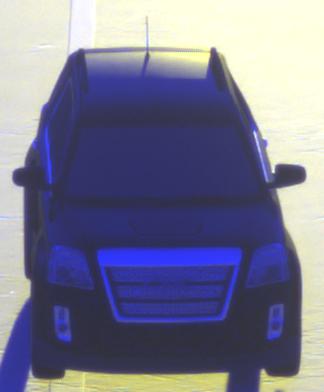
Make: GMC
Model: Terrain
Detailed model: Gen. 1
Model produced from: 2009
Model produced until: 2017
Doors: 5
Color: black
Road condition: dry road
Daytime: sunrise or sunset
Contrast: high contrast